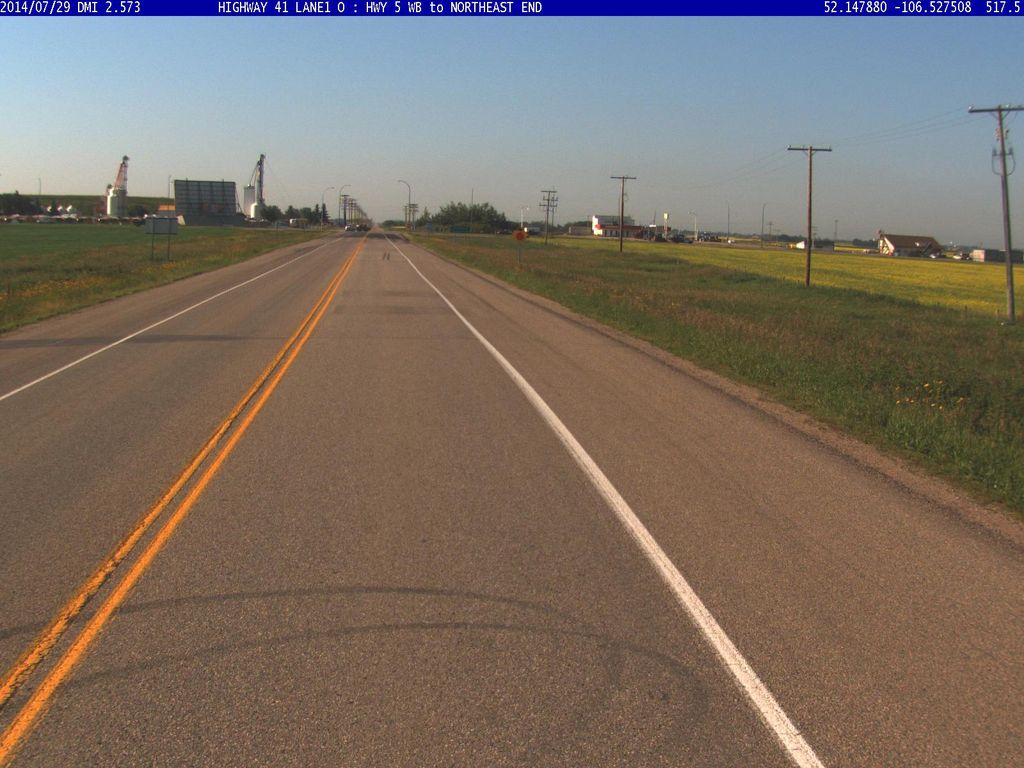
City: saskatoon